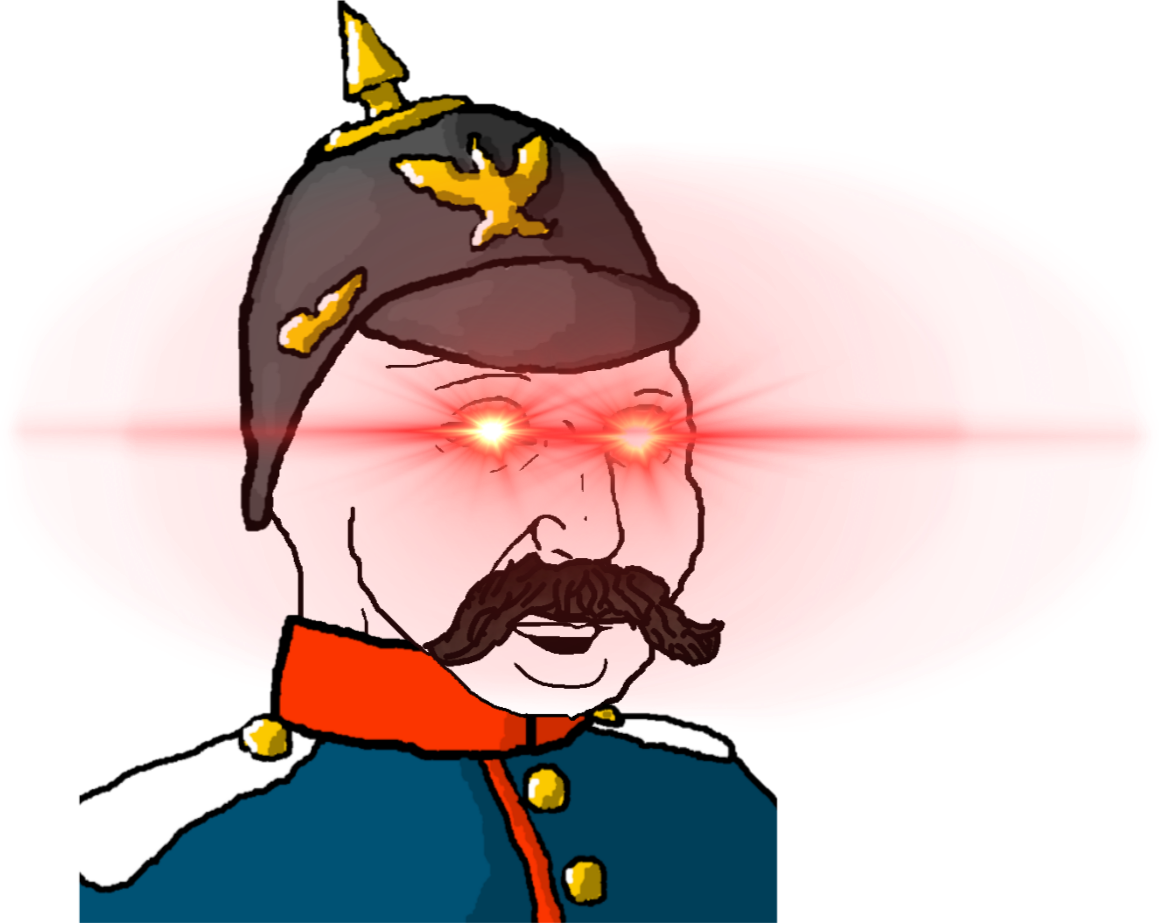
Label: 5_Groomer